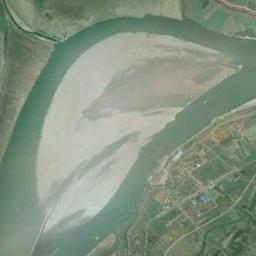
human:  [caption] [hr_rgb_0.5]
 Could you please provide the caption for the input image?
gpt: There are many trees on the island .

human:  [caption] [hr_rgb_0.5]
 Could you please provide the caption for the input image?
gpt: A shuttle-shaped island surrounded by turquoise waters between the two banks  The island is a green and yellow land .

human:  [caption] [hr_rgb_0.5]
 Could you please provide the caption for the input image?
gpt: The land on the island is rough .

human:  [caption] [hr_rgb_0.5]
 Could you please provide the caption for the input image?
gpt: The central island has no vegetation and the color of the river is green .

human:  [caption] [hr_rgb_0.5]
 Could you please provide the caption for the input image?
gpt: The island full of sand is in the middle of a river .